Question: Hey so i have clearly heard of sprites before ... but I am a little confused on weather I should be using them on my sit. All of my share icons are font's so no need to use them there! however on my foote looks like this and I thought this would be good spot to have maybe 3 different sprites(depending on screen resolutions and dimensions)... However I have read in the past that there is some places sprites should be used and when I attempted to use spritme.org bookmark tool it did not suggest to sprite these together
... Is there some reason I shouldn't be using sprites for this? just as a note not sure if it matters but avg. width of each little image is aproximately 250px wide
Just wondering if anyone can give me some insight into why this shouldn't be a sprite any help would be greatly appreciated

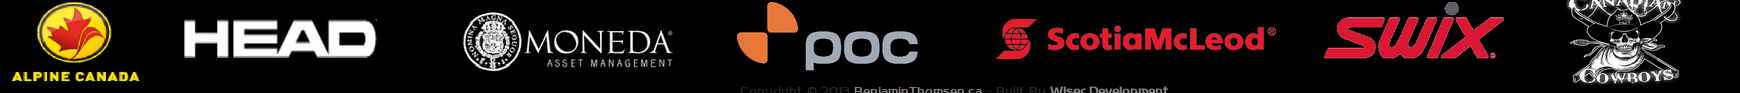
Answer: Here you're talking about -v-
If you care about Search Engines returning your website in the for that only image i.e. "SWIX" just cause you used a single image with a needed 'alt' tag, knowing you'll have 21+ requests to the server for your images... than go for it.
If you Want to keep your requests for images to a minimum, than go for .
You can test the difference in any tab - and see the average time that's needed to grab every uncached image from the server.